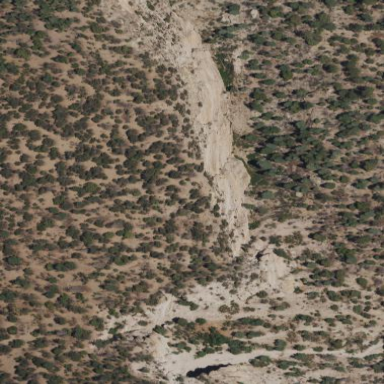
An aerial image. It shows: Area covered in scrub vegetation.